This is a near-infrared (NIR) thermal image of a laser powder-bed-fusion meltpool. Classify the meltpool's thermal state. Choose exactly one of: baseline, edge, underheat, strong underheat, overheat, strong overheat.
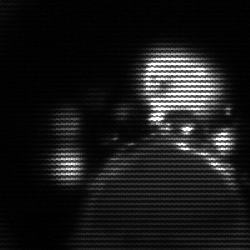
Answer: baseline